Question: I'm trying to use this HTML:
'''
<ol>
<li><a href="link">link</a>
<li><a href="link">link</a>
</ol>
<ol>
<li>Some Link: <a href="link">link</a>
<li>Some Link: <a href="link">link</a>
</ol>
'''
On iPhone or the simulator, I get this result:

Why is this happening, and what are some possible workarounds?
This affects 'UL' lists in the same way. It does not happen on iPad (only on iPhone and, I suppose, iPod touch).
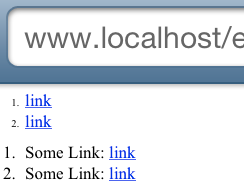
Answer: # Workaround 1
'''
ol, ul {
-webkit-text-size-adjust: 100%;
}
'''
Source: <URL>
As noted in the link, <URL> uses '-webkit-text-size-adjust: 100%;' out of the box.
As for why this workaround works, <URL> may help.
# Workaround 2
'''
<meta name="viewport" content="width=device-width, initial-scale=1.0">
'''